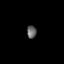
Tissue: lung
Cell type: Epithelial cells
Senescence score: 0.2285
Nuclear area (px): 119
Mean DAPI intensity: 100.395